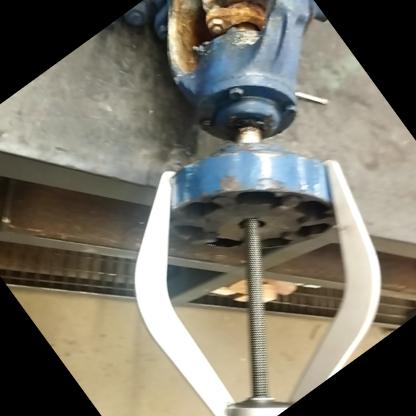
Klasa: inne